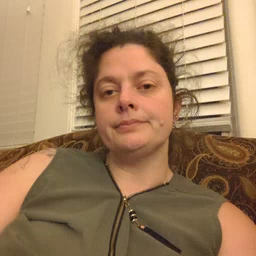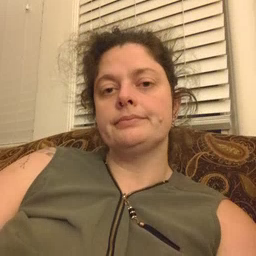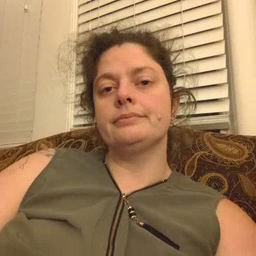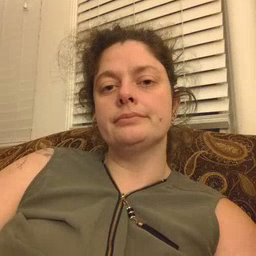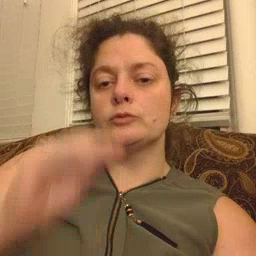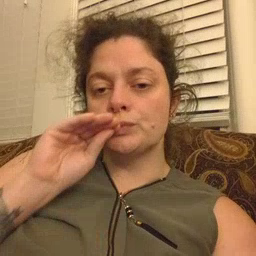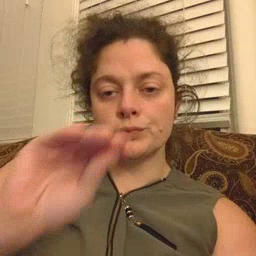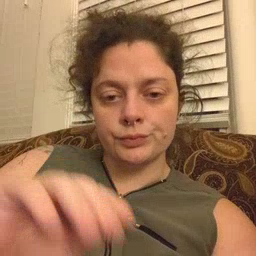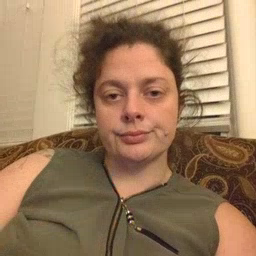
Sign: kiss